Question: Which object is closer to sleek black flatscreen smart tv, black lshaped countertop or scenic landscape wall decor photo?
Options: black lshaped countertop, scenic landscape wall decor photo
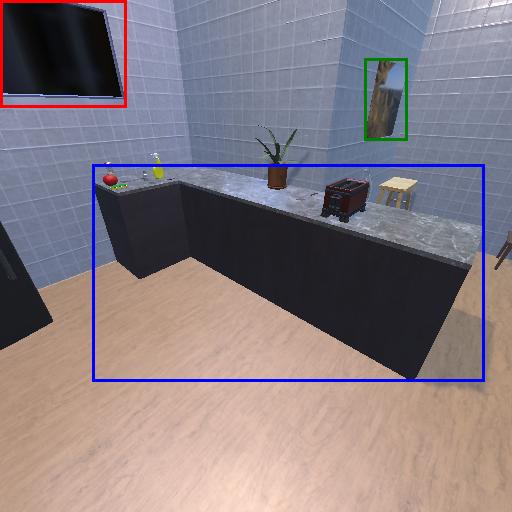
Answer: black lshaped countertop